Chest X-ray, PA view. Patient: 64 years old, sex M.
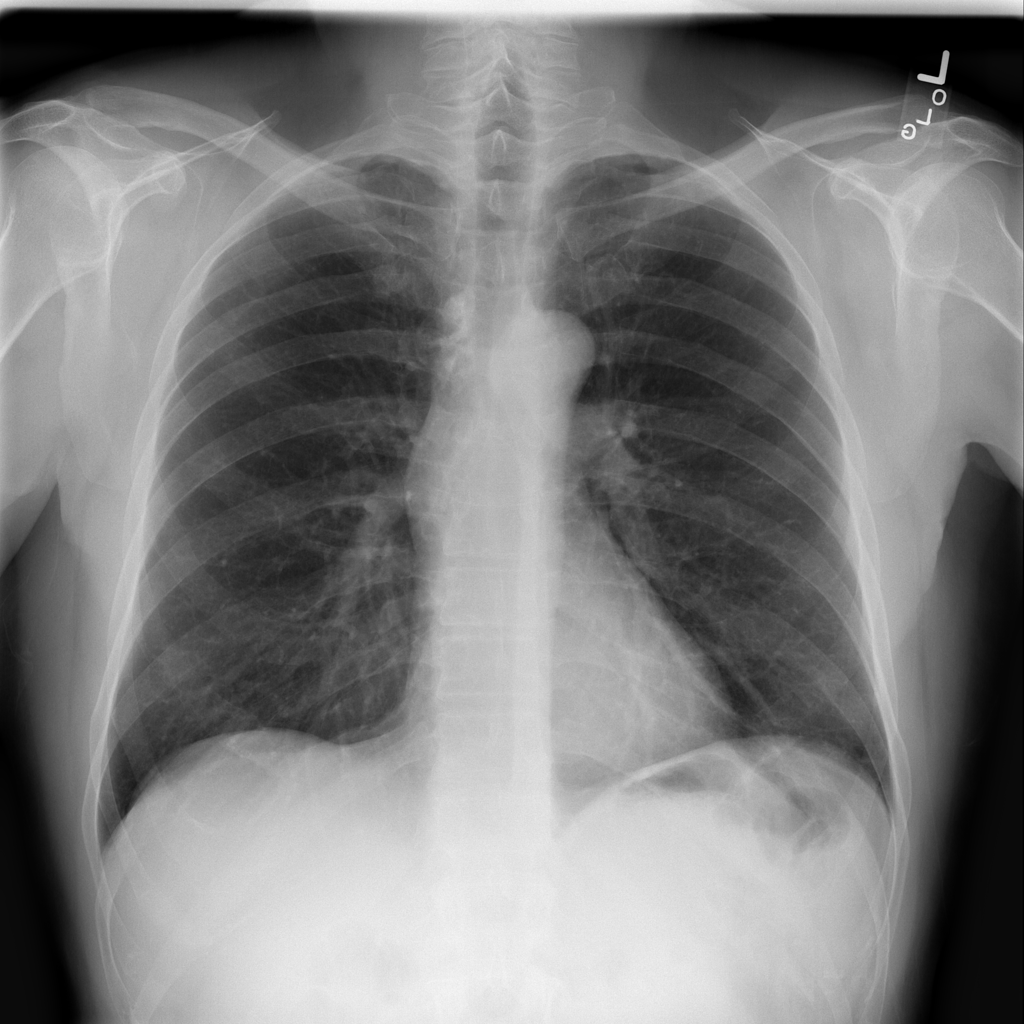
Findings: No Finding